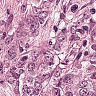
Metastatic tissue present: yes